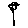
Label: flower